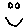
Label: smiley face